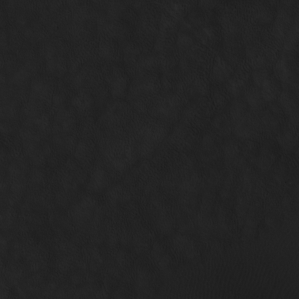
Label: non_frost